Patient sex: M
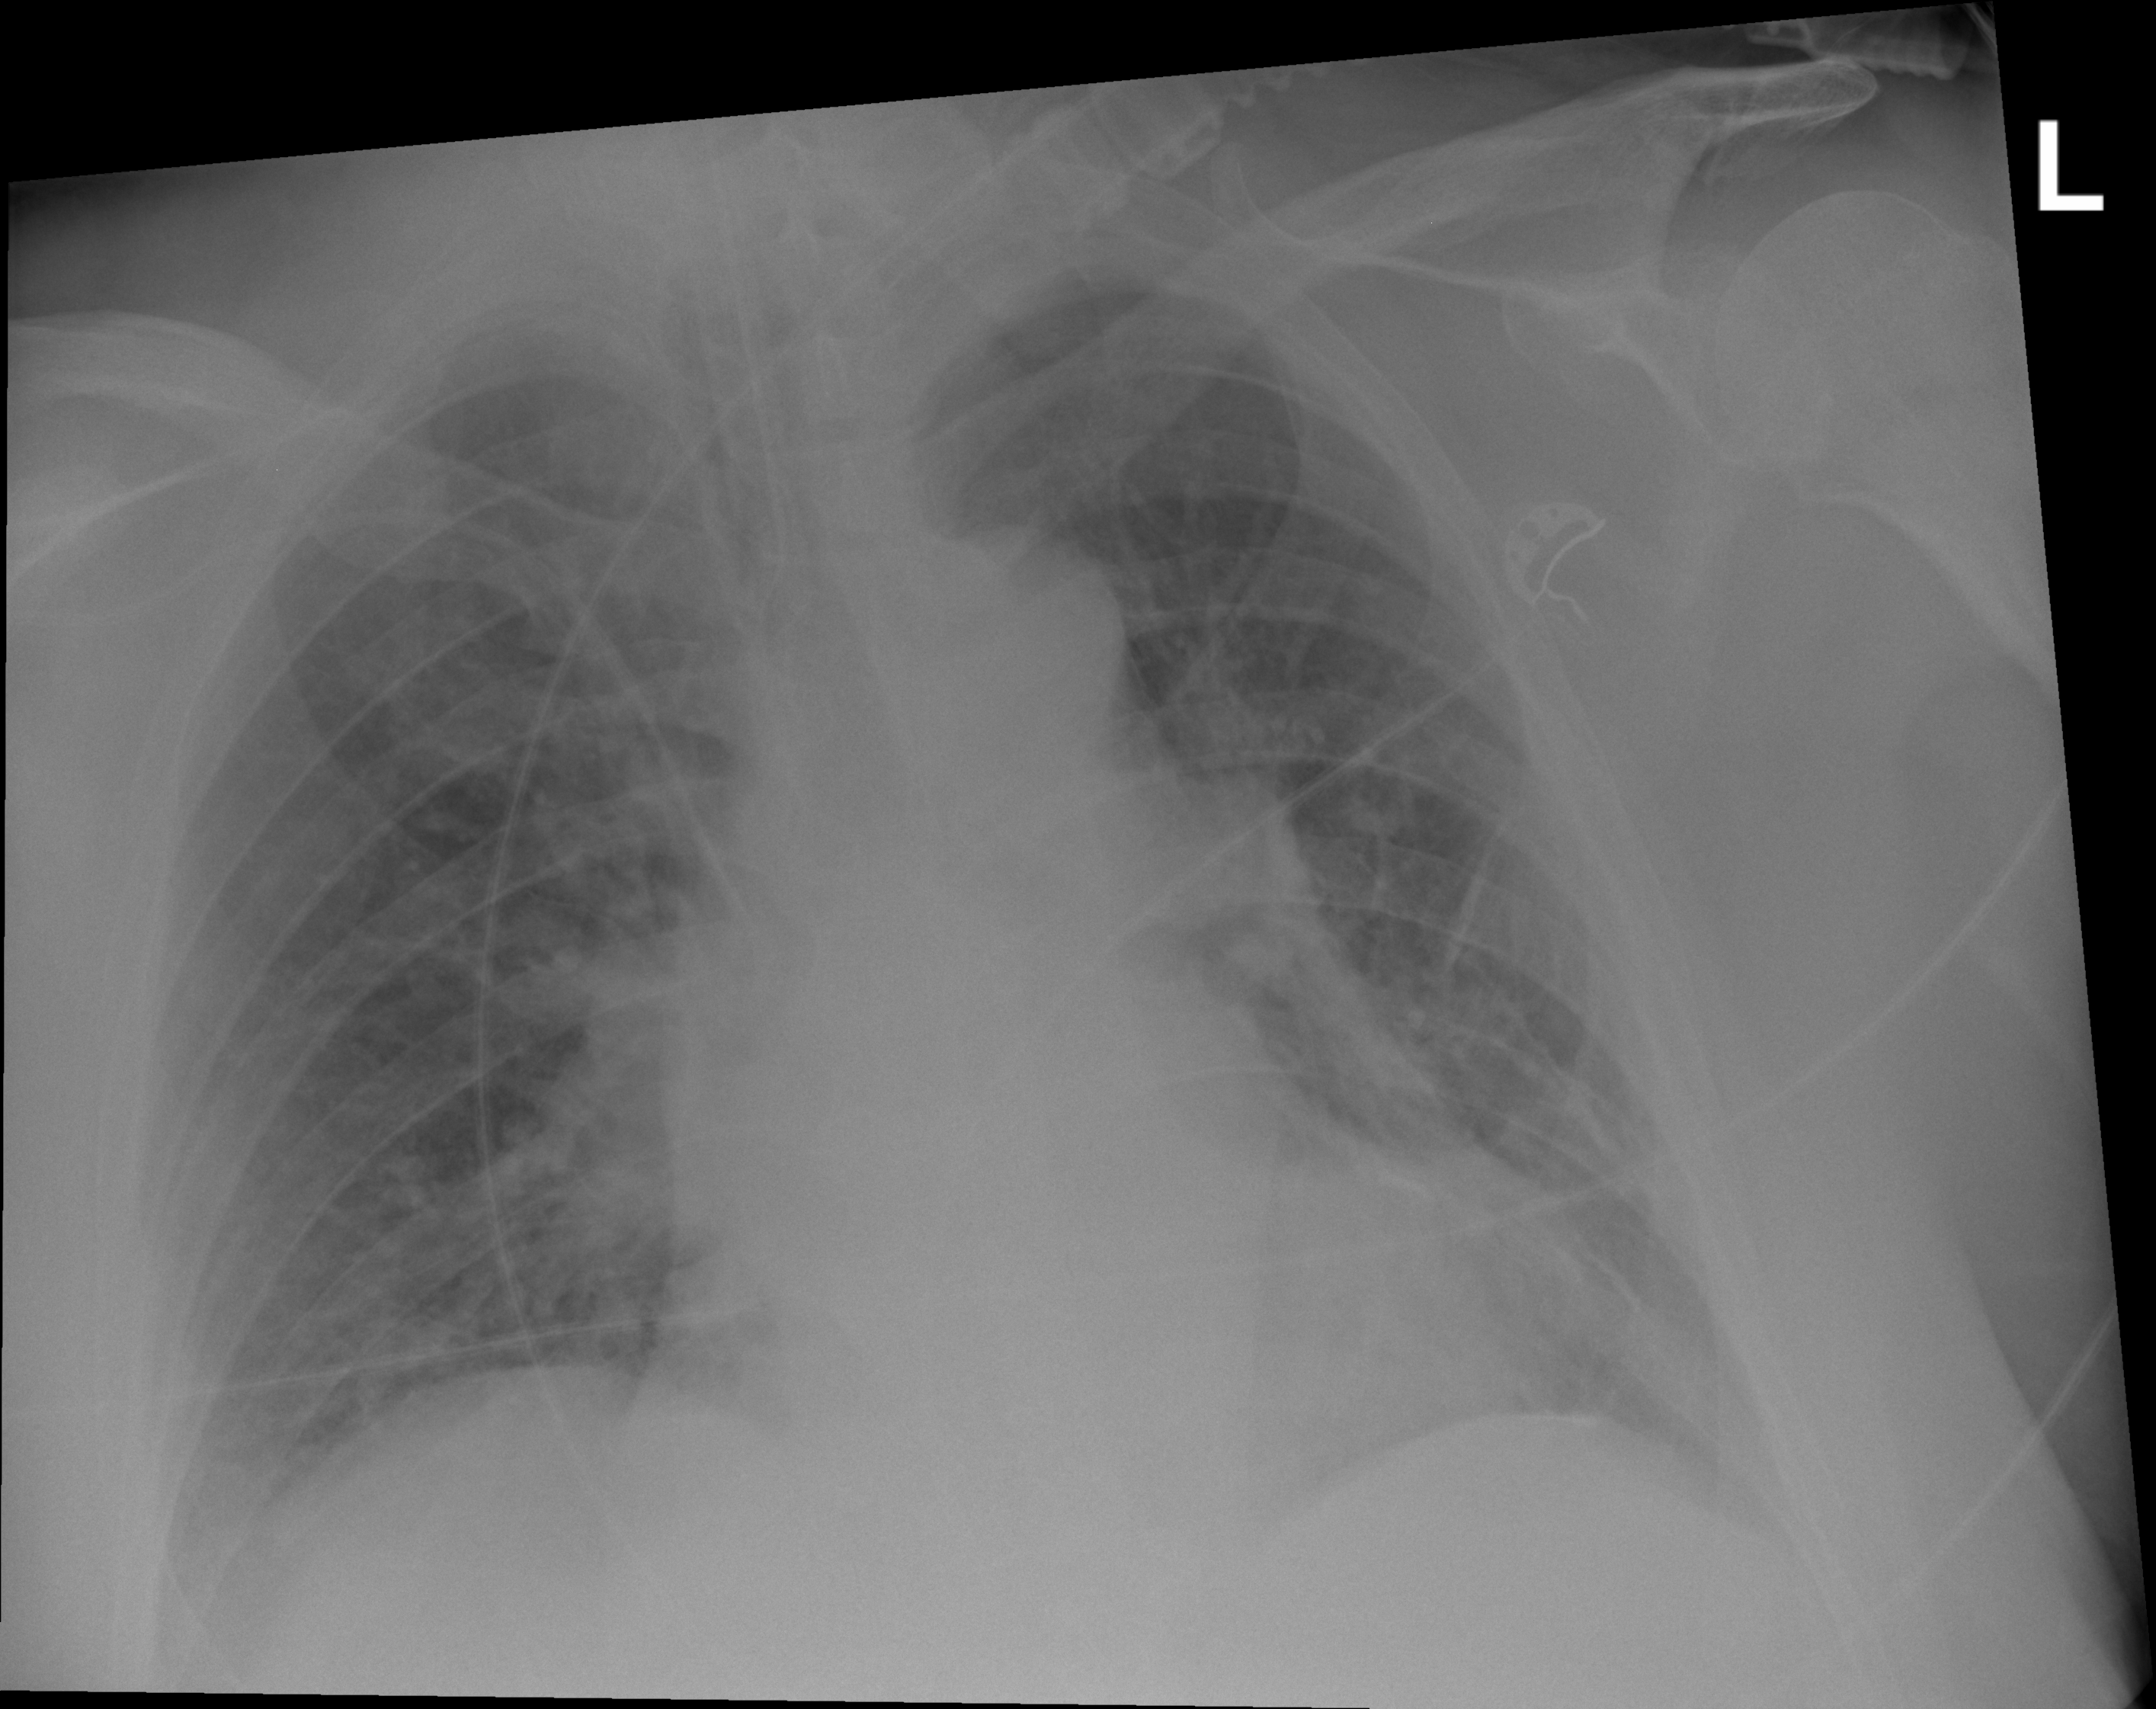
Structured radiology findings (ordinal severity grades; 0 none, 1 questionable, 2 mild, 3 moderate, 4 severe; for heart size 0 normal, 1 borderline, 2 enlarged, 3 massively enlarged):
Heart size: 1
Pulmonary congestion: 2
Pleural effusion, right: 2
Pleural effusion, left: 2
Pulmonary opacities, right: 0
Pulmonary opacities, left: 0
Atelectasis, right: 2
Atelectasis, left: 2